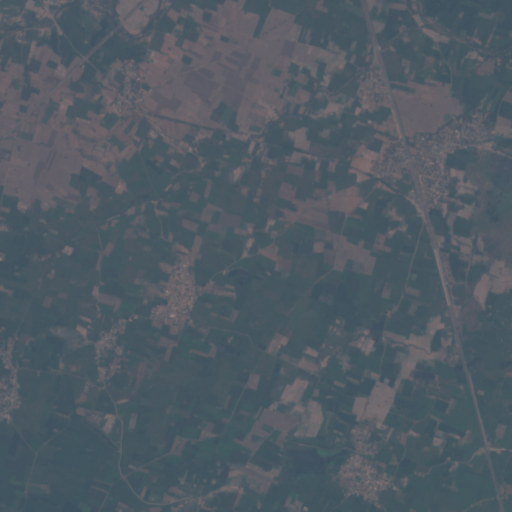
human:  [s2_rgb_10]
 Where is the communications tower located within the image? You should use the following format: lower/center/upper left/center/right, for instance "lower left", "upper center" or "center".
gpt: The communications tower is located in the center right of the image.
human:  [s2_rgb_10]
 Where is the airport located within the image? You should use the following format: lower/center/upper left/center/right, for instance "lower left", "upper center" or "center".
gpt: There is no airport in the image.